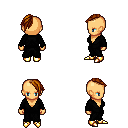
a pixel art fantasy rpg character, female body template, human, tanned skin, gray robe, red pants, brunette long mohawk hairstyle, gold boots, four views (front, back, left, right), 2x2 character sprite sheet, small pixel art, hard edges, no anti-aliasing